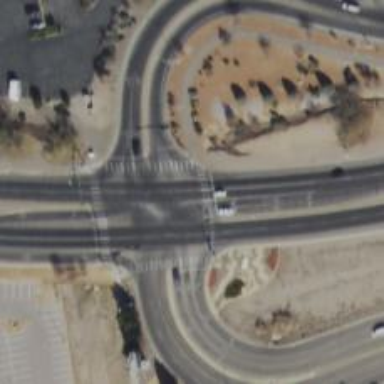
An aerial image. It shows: Crossing road.